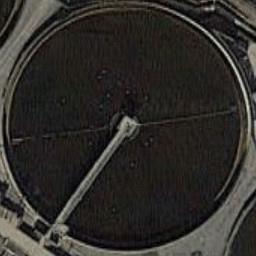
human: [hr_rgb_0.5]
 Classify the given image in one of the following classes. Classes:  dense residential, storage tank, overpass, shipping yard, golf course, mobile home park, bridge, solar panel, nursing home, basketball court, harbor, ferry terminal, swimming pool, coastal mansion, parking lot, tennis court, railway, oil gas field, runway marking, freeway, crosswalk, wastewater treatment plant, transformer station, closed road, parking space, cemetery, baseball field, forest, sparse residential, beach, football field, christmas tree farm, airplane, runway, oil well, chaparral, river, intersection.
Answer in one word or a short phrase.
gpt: wastewater treatment plant